Field crop: maize
Growth stage: 1
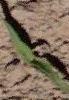
Species: maize